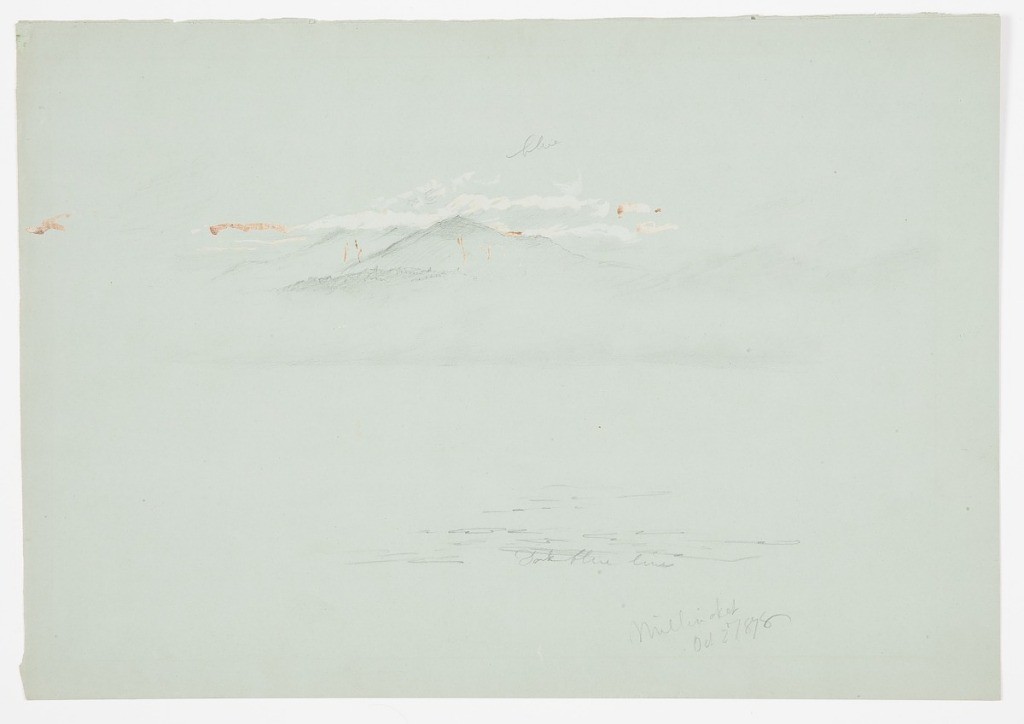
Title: Mt. Katahdin from Millinocket Lake, Maine
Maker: Frederic Edwin Church, American, 1826–1900
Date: October 2, 1878
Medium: Graphite and oxidized white gouache on blue-green wove paper
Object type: drawing
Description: Landscape sketch showing a view of Mt. Katahdin from the south shore of Millinocket Lake in Maine. Ripples on the lake's surface are visible in the foreground, while the lake itself extends into and through the middle distance. Fog appears to hang just above the water's surface, obscuring the view of the opposite shoreline. The wooded summit of a nearby hill peeks over the surface of the fog, while the pyramidal form of Mt. Katahdin looms, party enshrouded, in the background. Long bands of low-lying clouds hang around its summit. The sky above otherwise appears open.